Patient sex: F
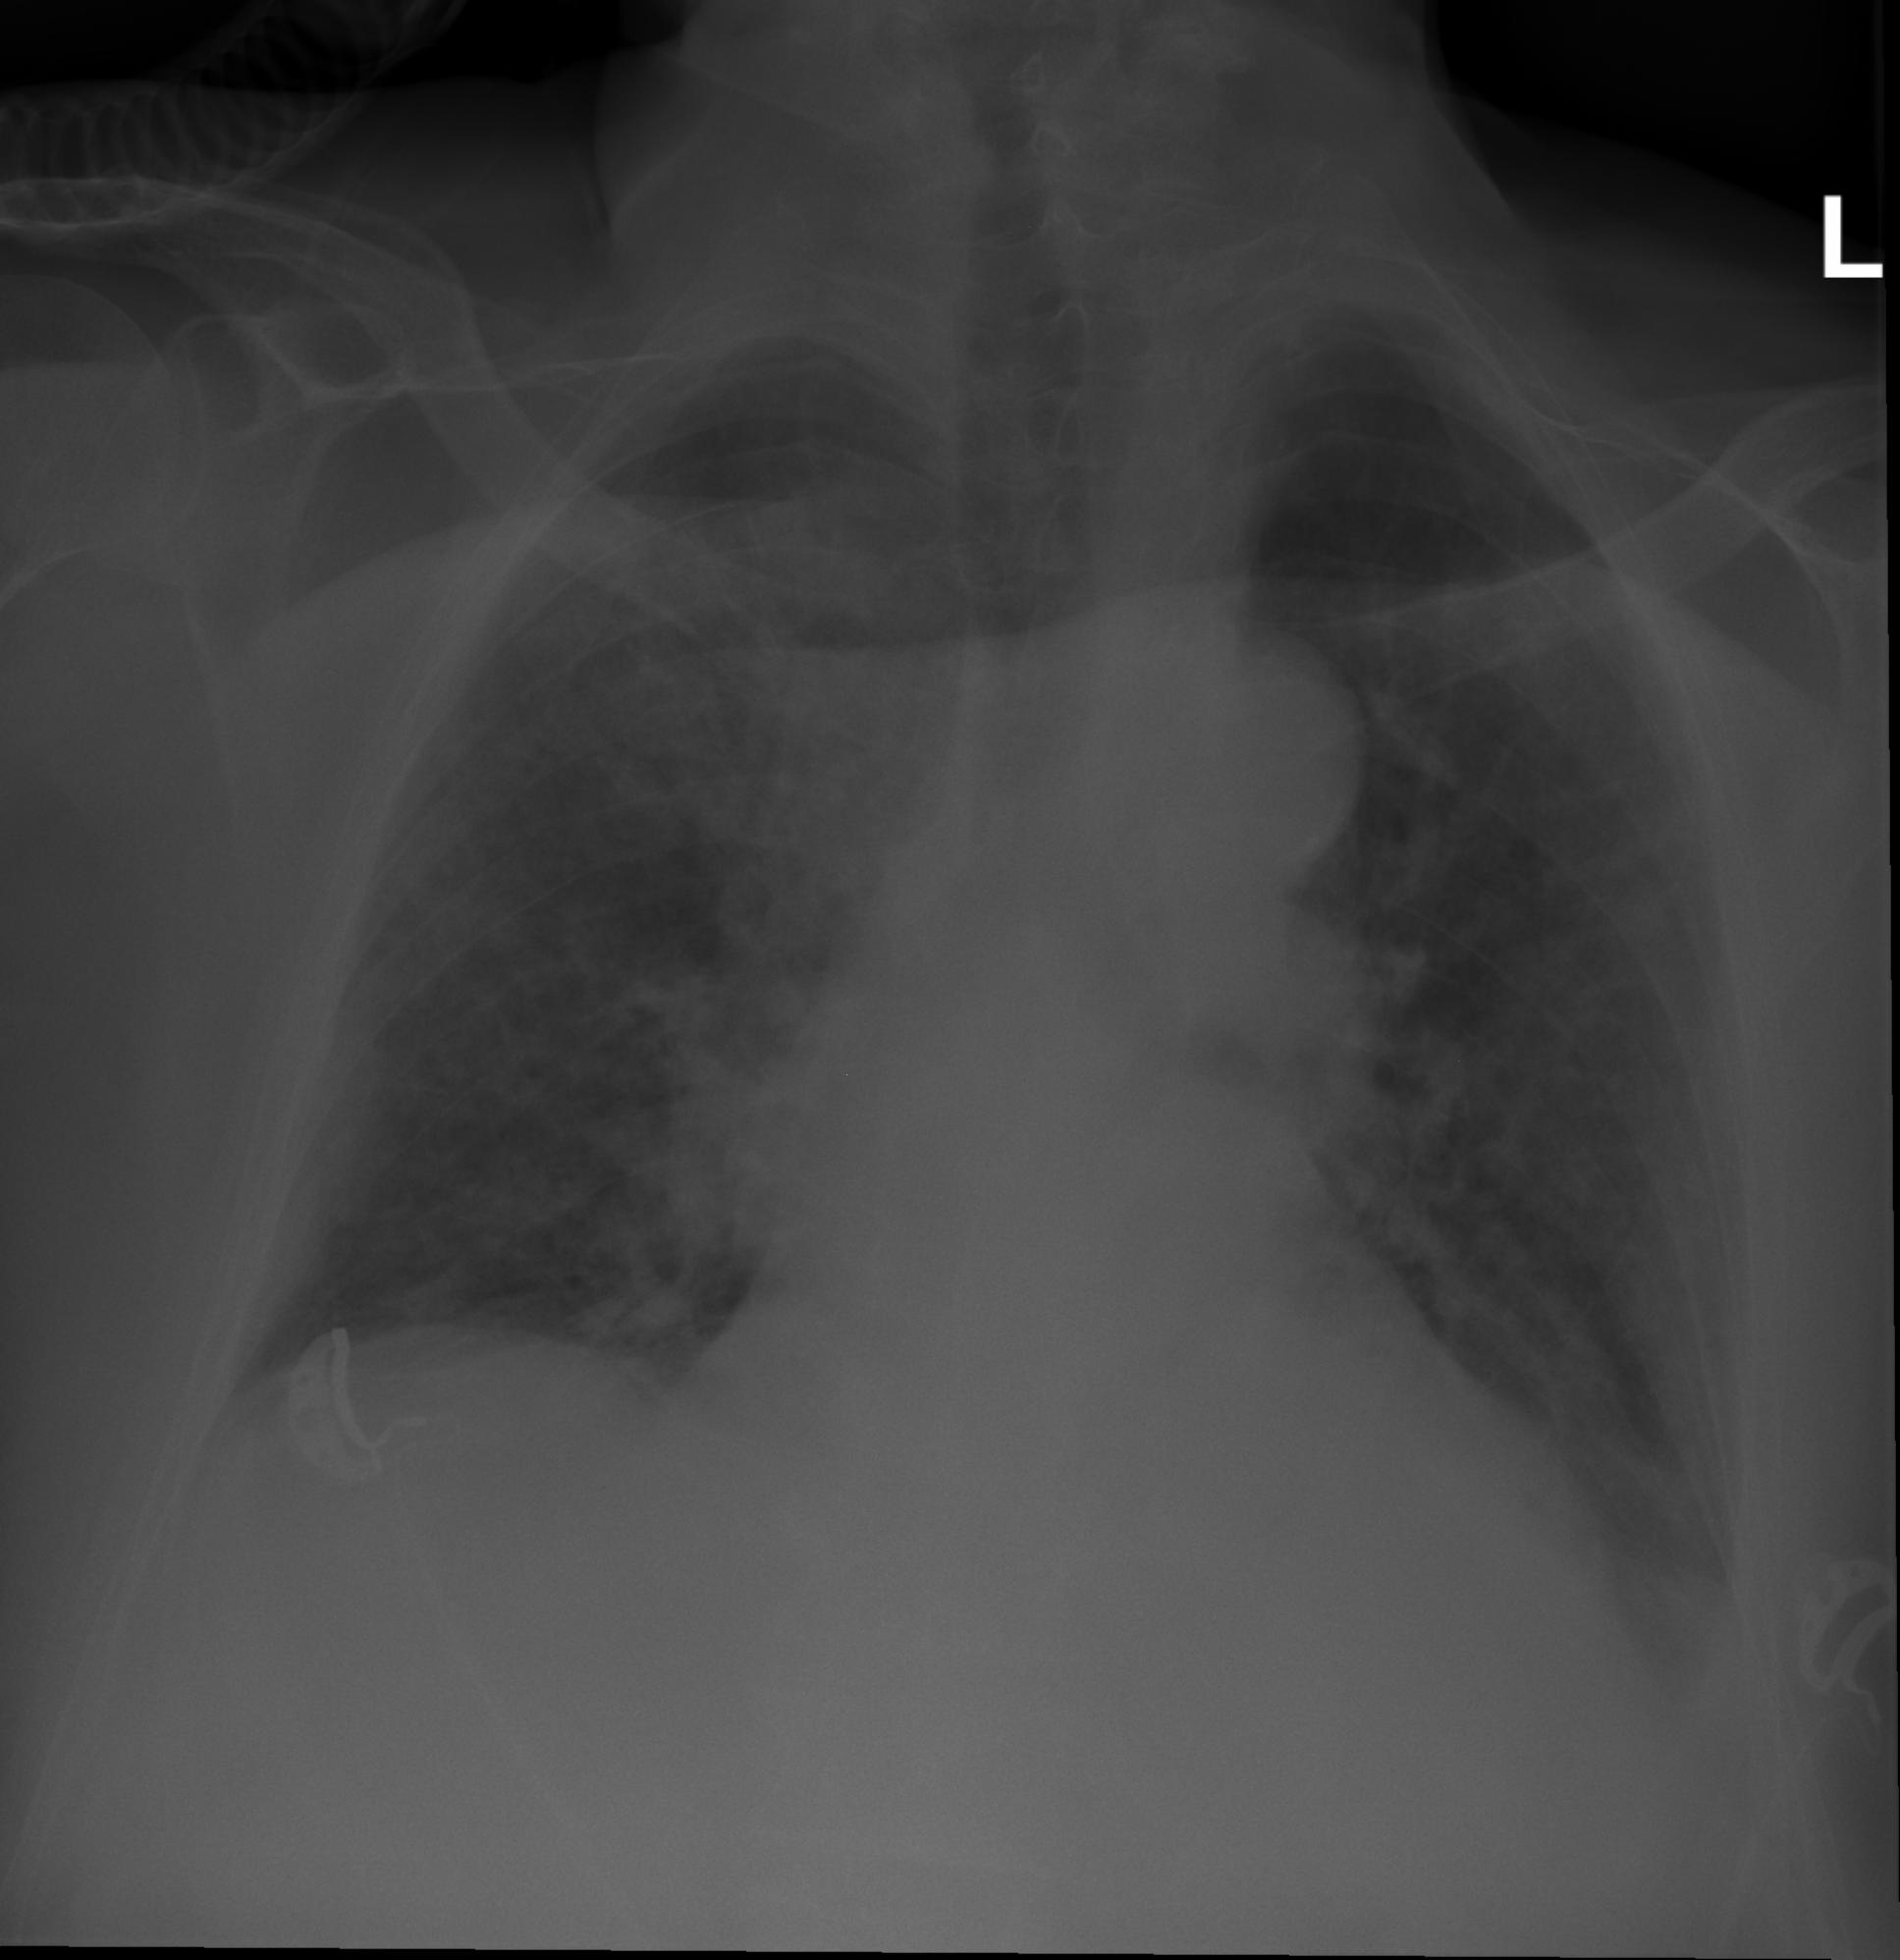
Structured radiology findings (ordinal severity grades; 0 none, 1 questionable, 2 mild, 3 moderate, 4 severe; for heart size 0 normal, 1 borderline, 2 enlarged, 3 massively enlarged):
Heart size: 1
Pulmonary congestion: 3
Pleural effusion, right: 0
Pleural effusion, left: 0
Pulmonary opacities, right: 0
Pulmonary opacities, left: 0
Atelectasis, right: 0
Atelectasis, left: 0